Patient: sex F, age 29
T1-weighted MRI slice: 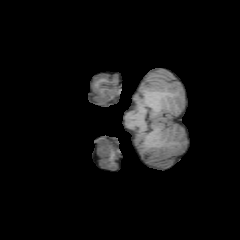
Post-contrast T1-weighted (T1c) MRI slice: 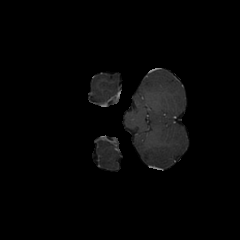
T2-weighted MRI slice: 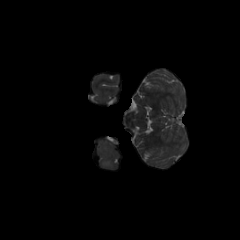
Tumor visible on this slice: yes
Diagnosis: Astrocytoma, IDH-mutant
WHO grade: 2